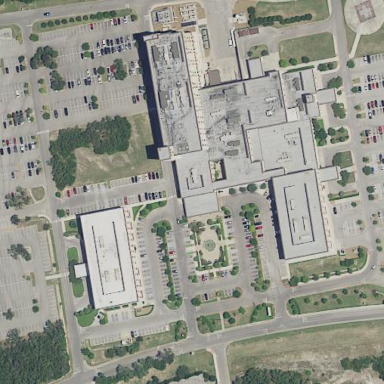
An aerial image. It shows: Healthcare facility identified as hospital.